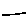
Label: line